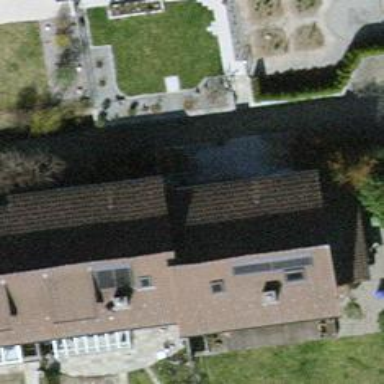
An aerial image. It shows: Terrace-style building with gabled roof.